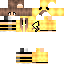
A female human skin with pale skin, wearing brown long hair dressed in a yellow hoodie and brown pants, featuring a closed mouth.